Question: I have 3 tables that I am trying to return a column from and it's making me cry why it's not working:
'''
$projectId = 54971033
$id = 53189015
'''

'''
SELECT
iR.author,
i.dateCreated,
i.lastModified,
i.value,
u.username
FROM
informationRelationships iR
INNER JOIN
information i ON
iR.linkId = i.id
INNER JOIN
users u ON
iR.author = u.id
WHERE
iR.contactRef = '$id' AND
iR.projectRef = '$projectId' AND
iR.type = 'Project'
'''
Any ideas why it's returning nothing?
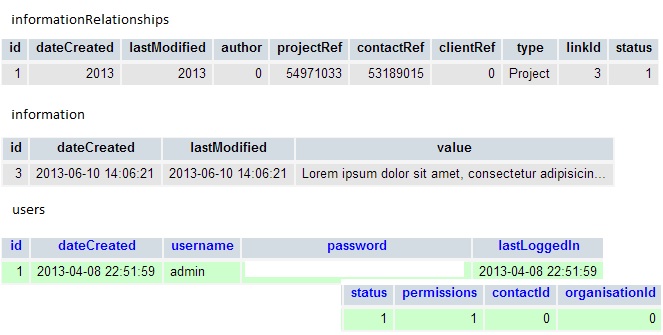
Answer: The 'author' is zero so try using 'LEFT JOIN':
'''
SELECT
iR.author,
i.dateCreated,
i.lastModified,
i.value,
u.username
FROM
informationRelationships iR
LEFT JOIN
information i ON
iR.linkId = i.id
LEFT JOIN
users u ON
iR.author = u.id
WHERE
iR.contactRef = '$id' AND
iR.projectRef = '$projectId' AND
iR.type = 'Project'
'''